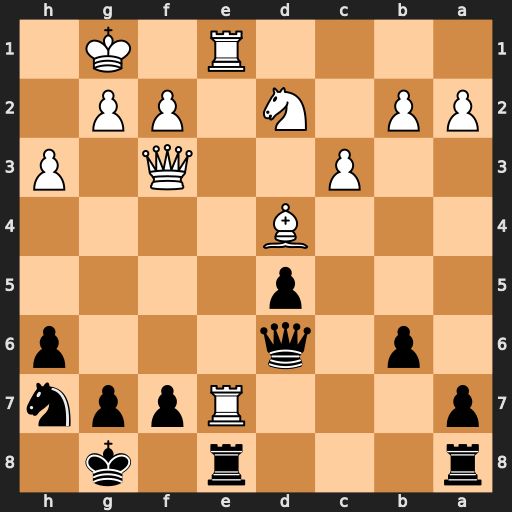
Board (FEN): r3r1k1/p3Rppn/1p1q3p/3p4/3B4/2P2Q1P/PP1N1PP1/4R1K1
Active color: b
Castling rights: -
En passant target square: -
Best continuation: Rxe7 Rxe7 Qxe7